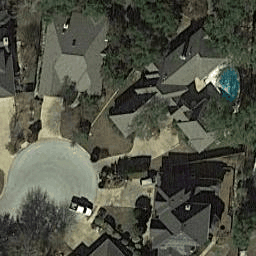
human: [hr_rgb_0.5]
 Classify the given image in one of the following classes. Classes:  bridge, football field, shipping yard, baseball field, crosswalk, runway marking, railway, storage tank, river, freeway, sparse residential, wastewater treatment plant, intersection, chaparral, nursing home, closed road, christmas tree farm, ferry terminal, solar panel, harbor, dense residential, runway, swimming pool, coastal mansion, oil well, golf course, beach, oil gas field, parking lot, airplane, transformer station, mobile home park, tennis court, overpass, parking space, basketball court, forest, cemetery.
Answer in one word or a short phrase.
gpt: closed road